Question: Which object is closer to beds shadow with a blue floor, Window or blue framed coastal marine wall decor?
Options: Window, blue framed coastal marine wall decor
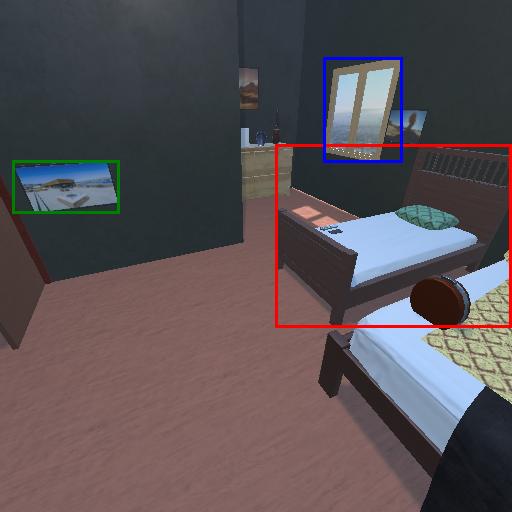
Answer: Window